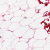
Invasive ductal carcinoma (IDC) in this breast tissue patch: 0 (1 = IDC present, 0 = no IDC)